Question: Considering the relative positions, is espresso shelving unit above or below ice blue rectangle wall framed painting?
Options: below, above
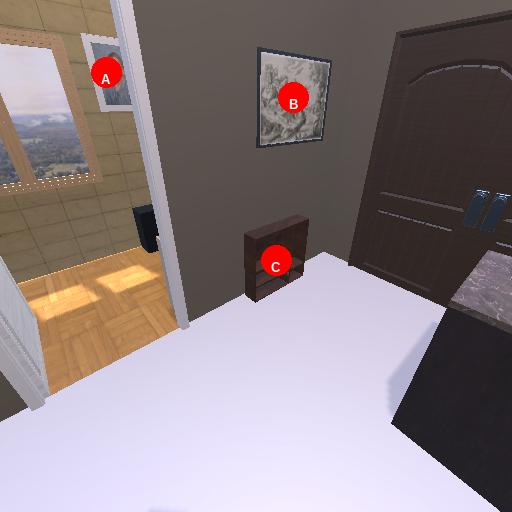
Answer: below